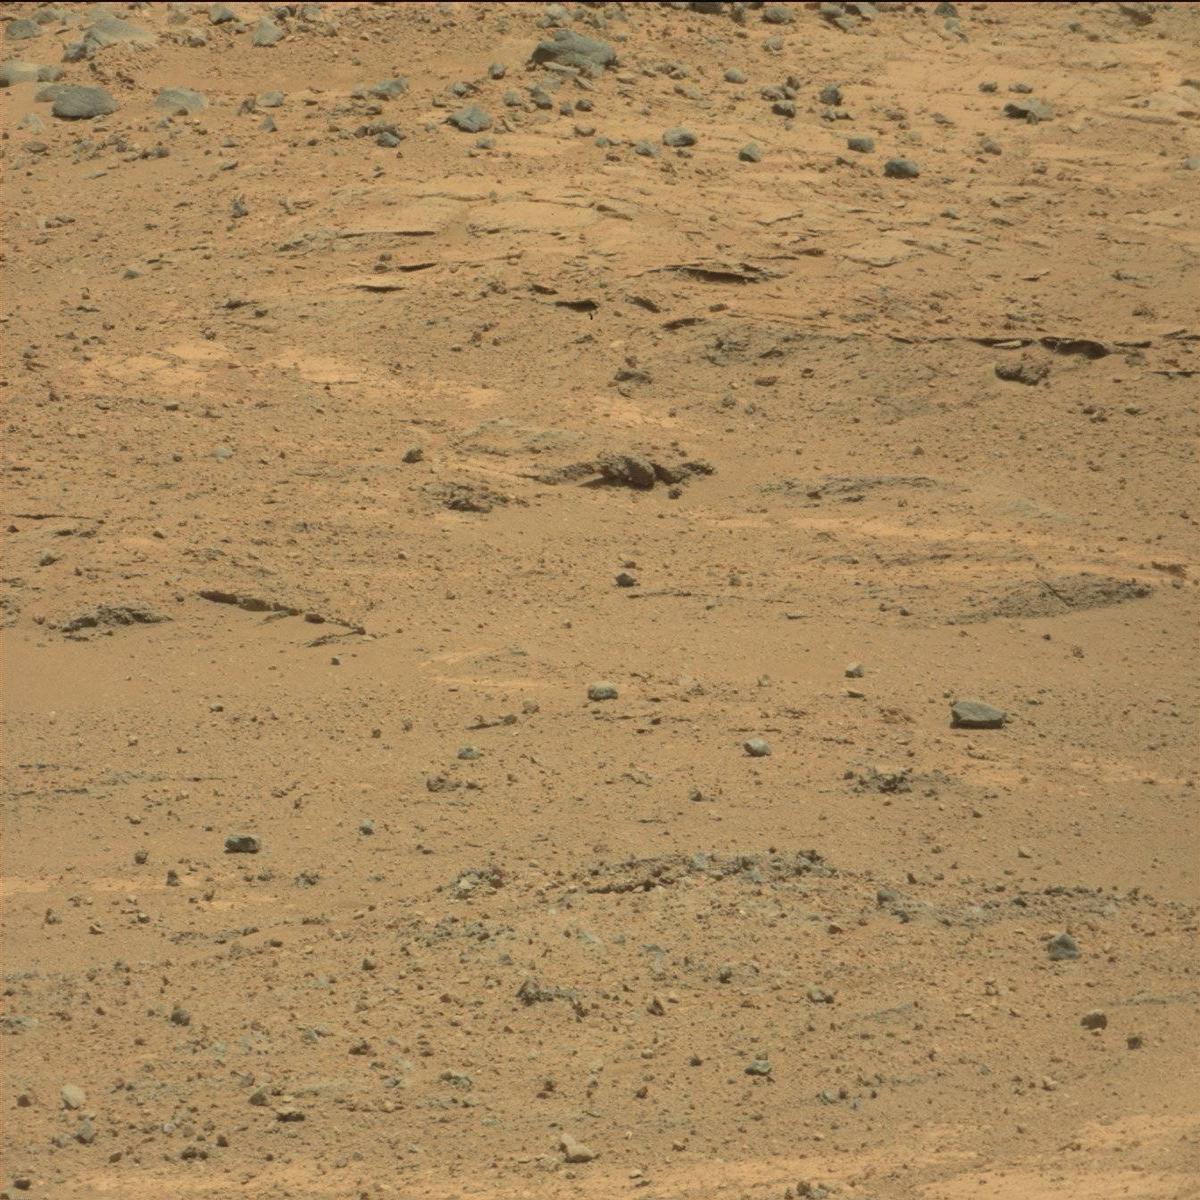
Terrain classes present: Bedrock, Rock, Sand / Soil